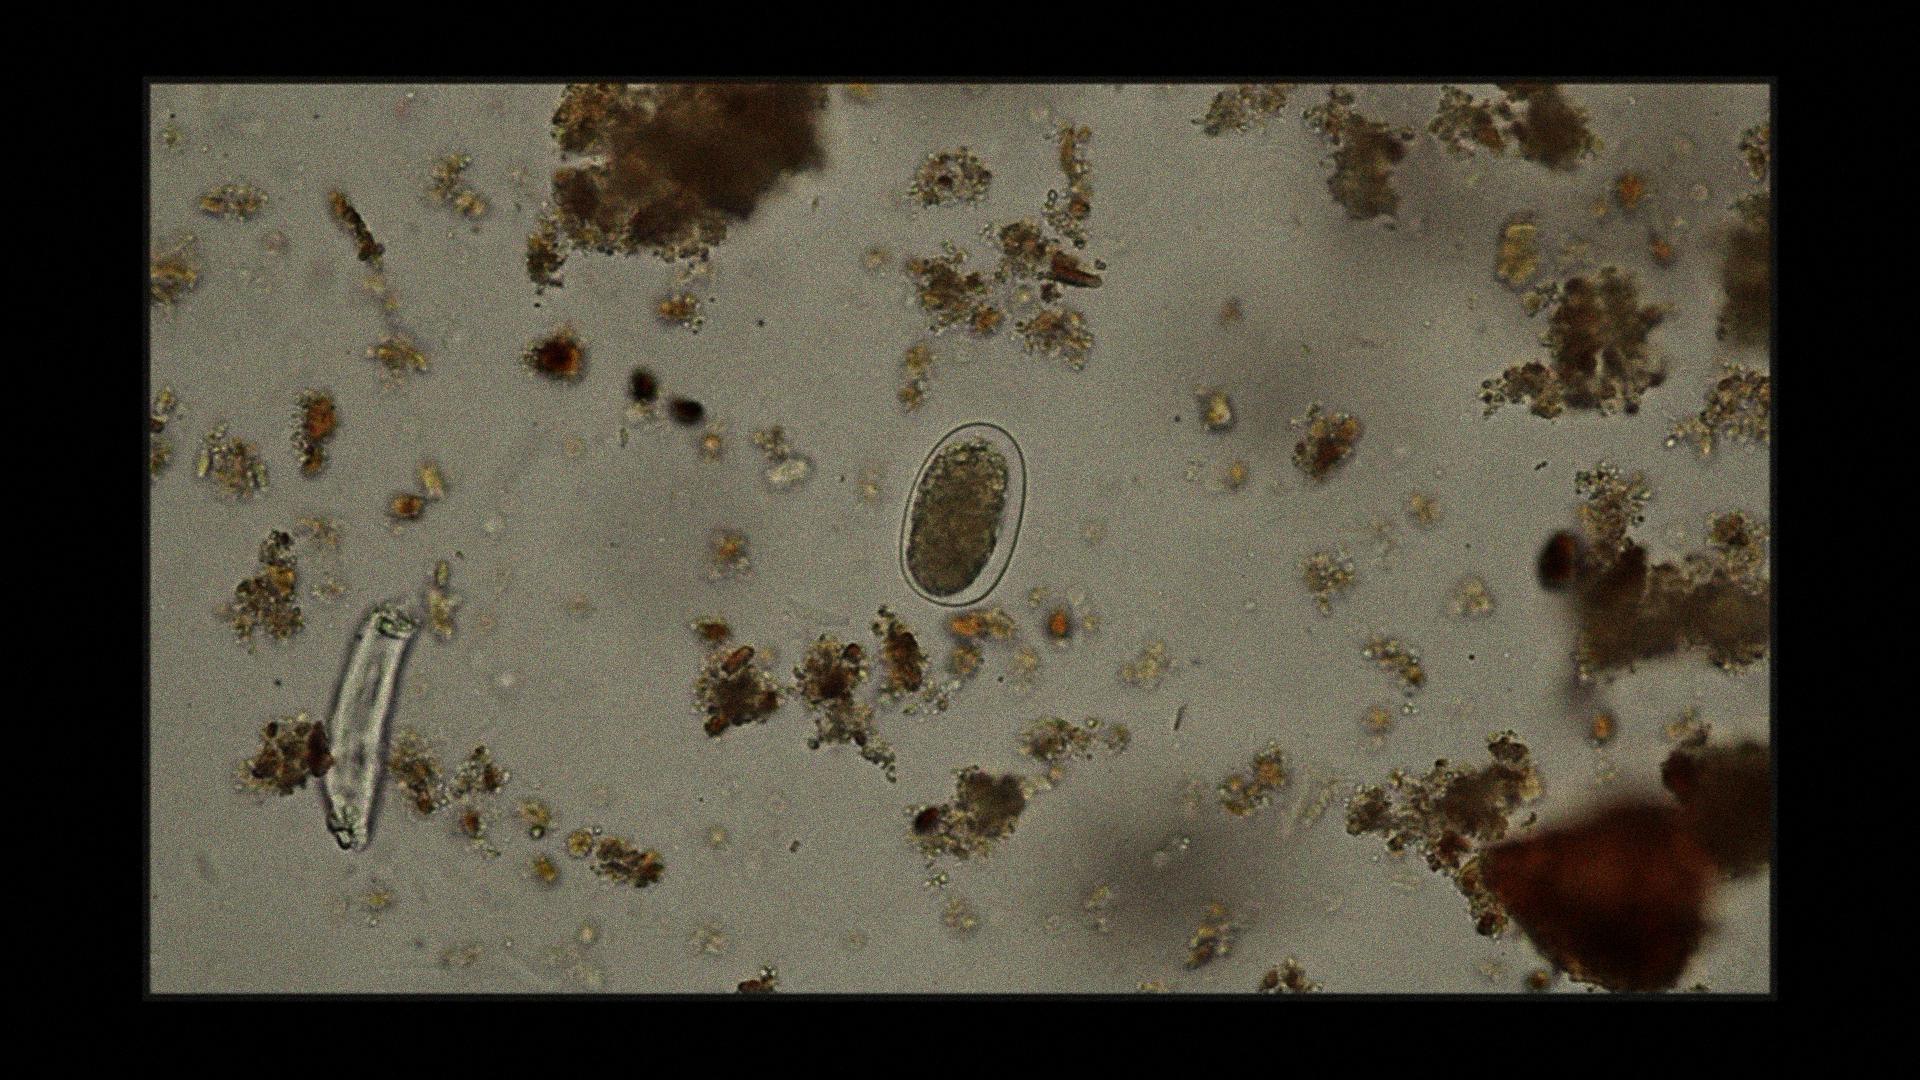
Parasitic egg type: Hookworm egg